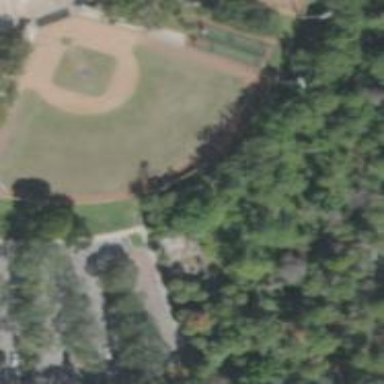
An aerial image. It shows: Baseball pitch for leisure land.